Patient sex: M
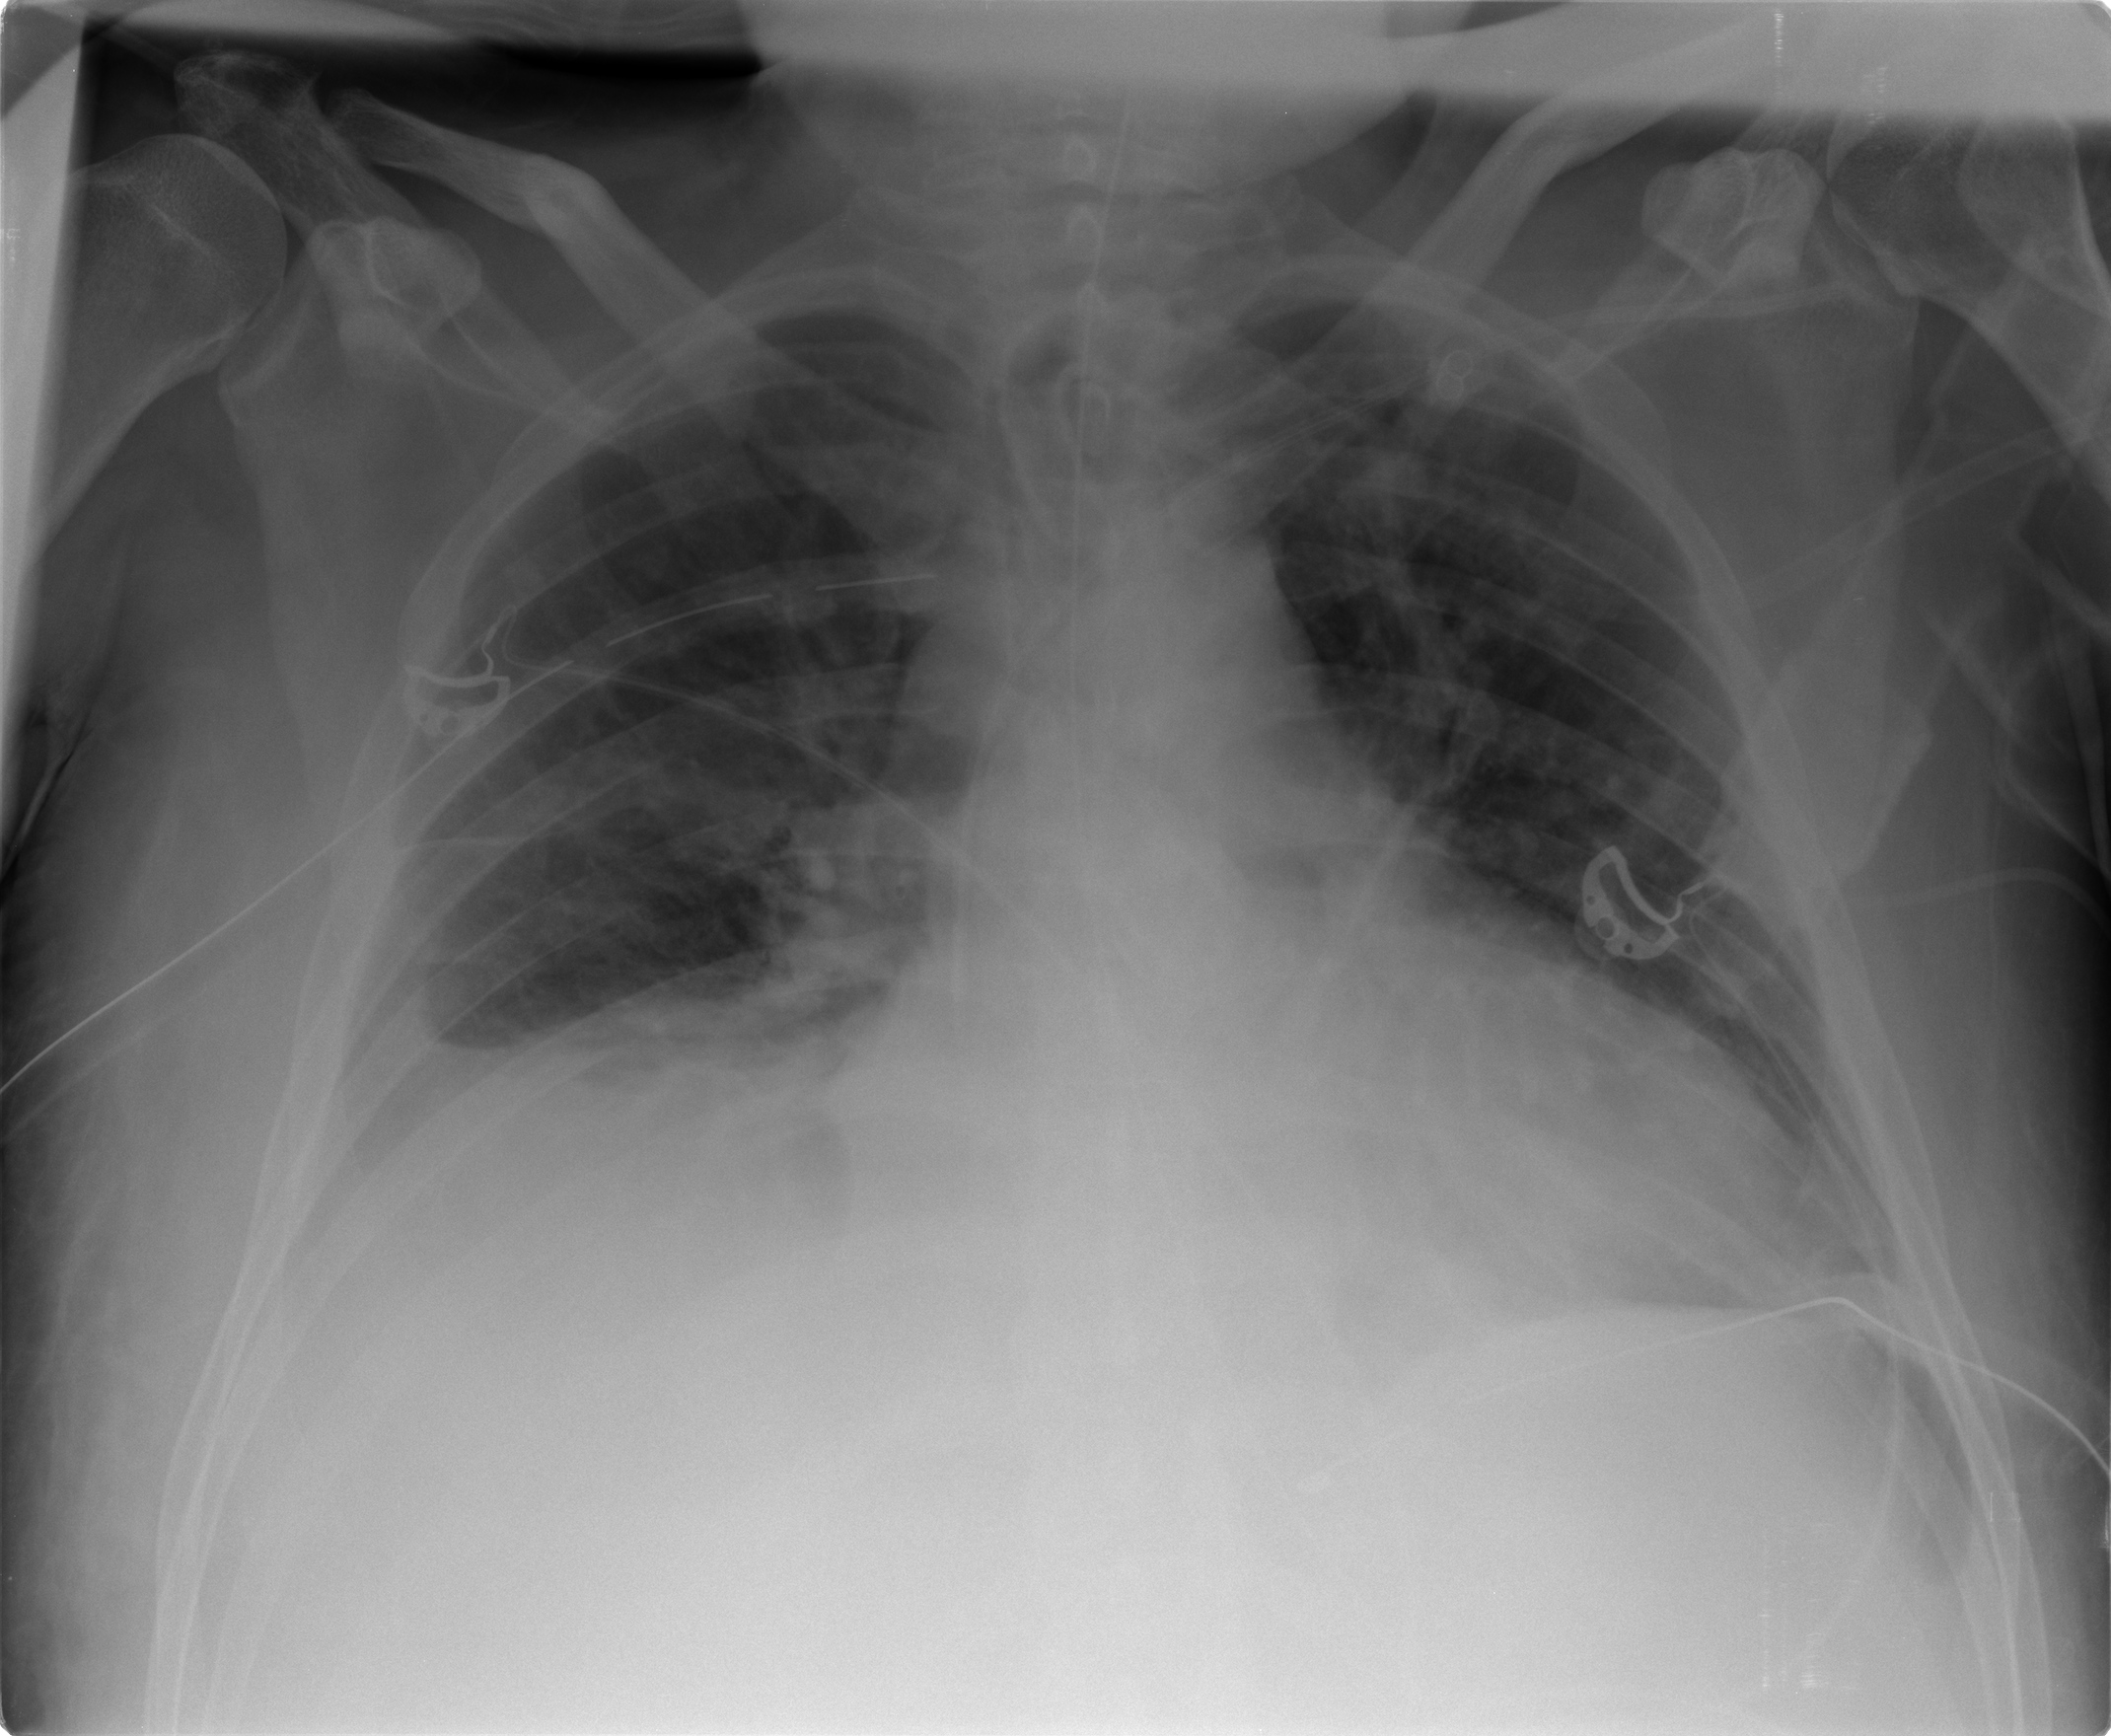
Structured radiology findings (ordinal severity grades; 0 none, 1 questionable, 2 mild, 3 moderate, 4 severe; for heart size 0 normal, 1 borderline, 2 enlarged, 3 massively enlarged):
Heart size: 2
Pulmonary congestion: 2
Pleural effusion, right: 2
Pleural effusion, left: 1
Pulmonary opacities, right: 2
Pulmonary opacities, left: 2
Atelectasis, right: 2
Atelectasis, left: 0